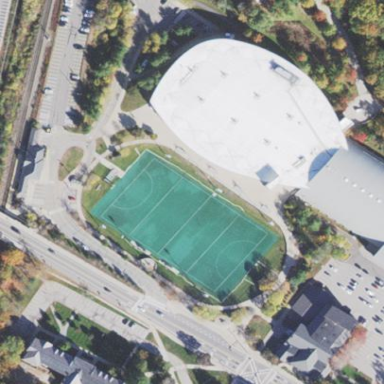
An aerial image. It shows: Multi-sport pitch on leisure land.